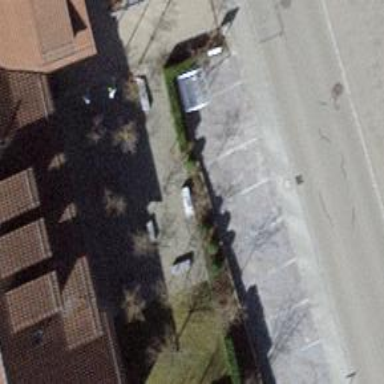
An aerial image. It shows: Street side parking area.